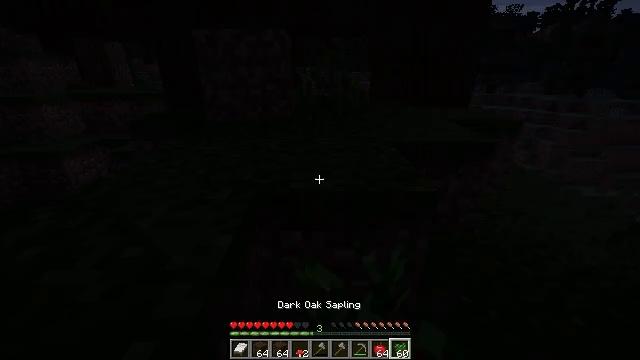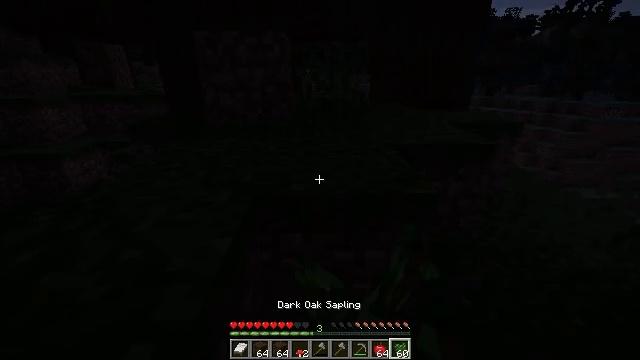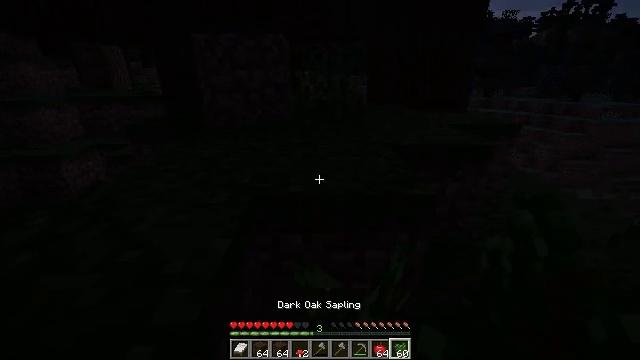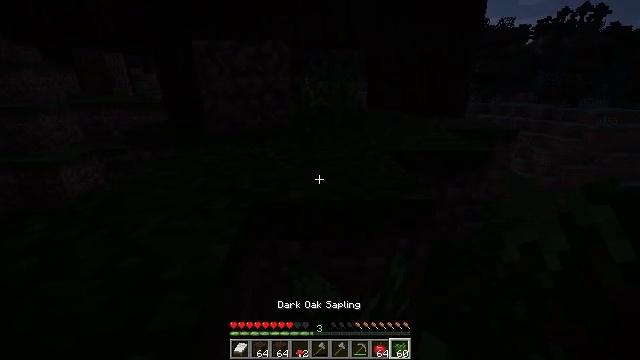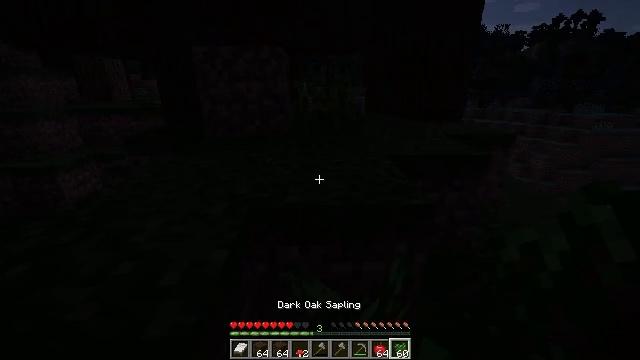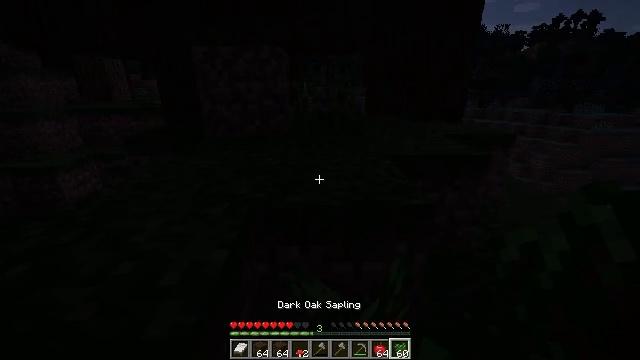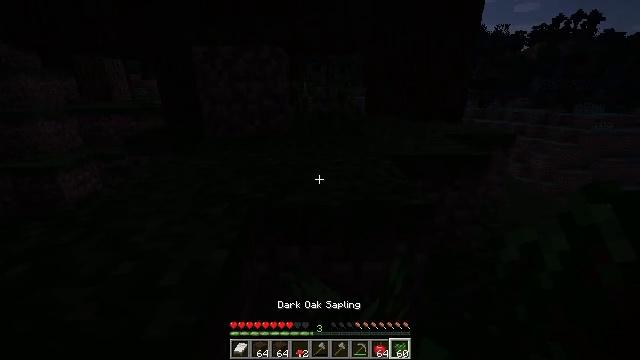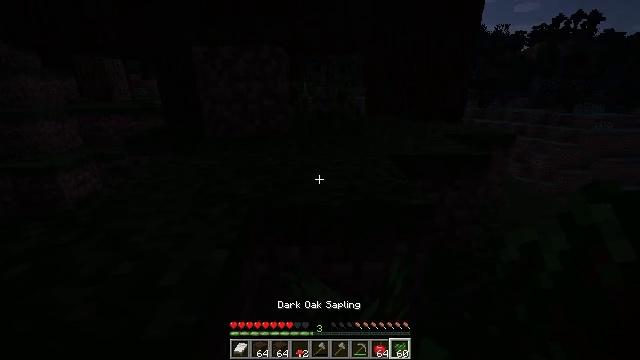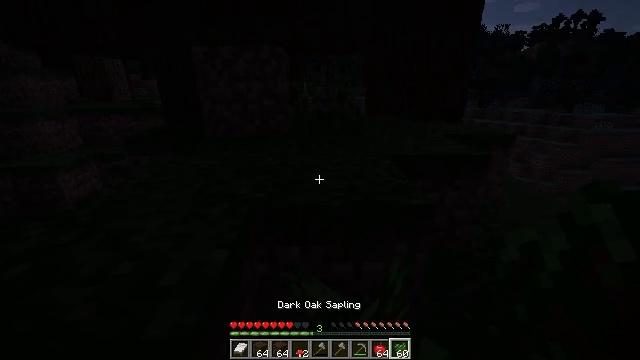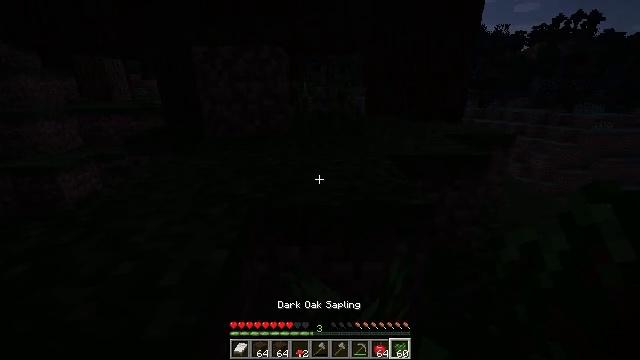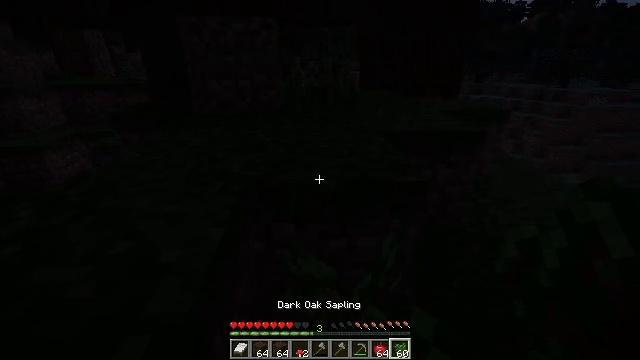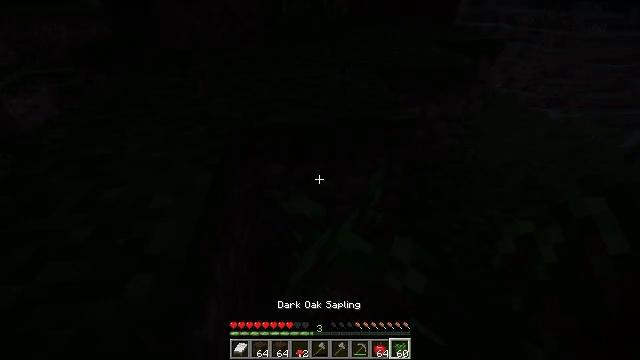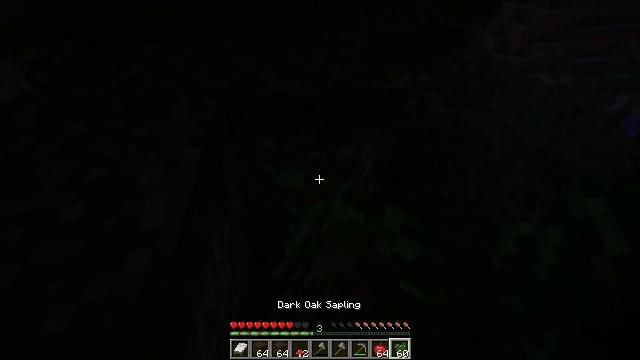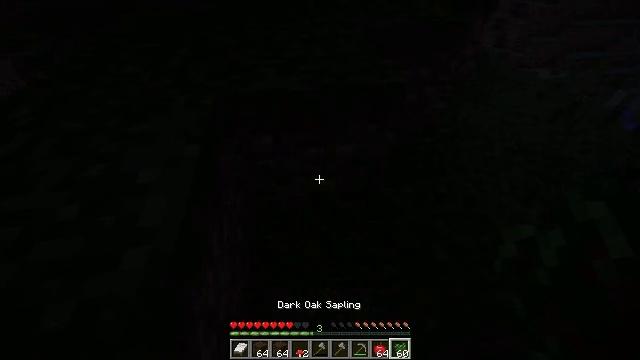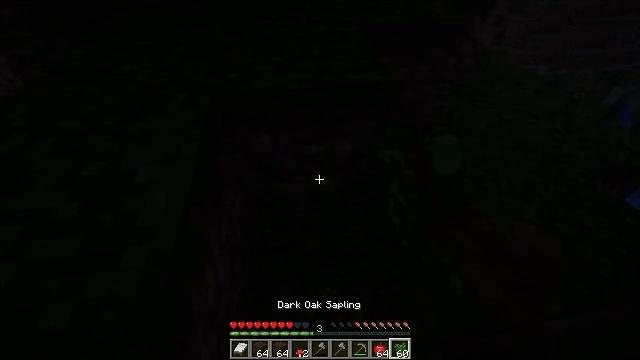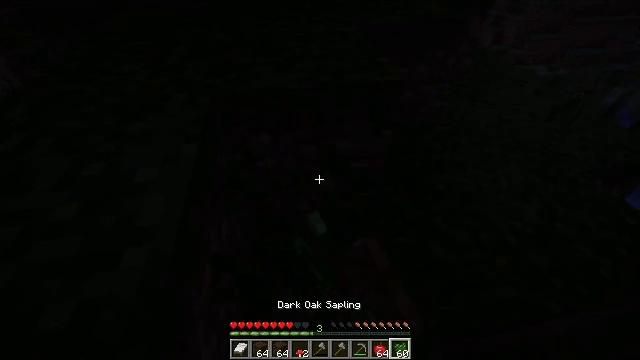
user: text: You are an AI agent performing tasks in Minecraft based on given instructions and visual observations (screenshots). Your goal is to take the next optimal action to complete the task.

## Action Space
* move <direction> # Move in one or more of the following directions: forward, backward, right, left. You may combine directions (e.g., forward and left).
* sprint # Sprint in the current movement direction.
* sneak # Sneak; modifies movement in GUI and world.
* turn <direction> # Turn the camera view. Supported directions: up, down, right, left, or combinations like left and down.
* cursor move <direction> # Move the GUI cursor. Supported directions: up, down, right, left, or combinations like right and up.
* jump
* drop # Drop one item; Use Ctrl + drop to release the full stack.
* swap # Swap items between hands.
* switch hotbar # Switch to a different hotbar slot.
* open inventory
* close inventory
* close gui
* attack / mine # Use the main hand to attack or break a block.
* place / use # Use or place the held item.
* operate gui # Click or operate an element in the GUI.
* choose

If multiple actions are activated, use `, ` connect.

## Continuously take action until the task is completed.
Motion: motion action
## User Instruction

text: Remove the dark oak sapling from the forest floor.
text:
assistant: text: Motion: no_op
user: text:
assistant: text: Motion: no_op
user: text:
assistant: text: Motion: turn up
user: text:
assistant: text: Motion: turn up
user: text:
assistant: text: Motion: no_op
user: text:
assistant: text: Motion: no_op
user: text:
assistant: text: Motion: no_op
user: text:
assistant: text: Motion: no_op
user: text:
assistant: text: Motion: no_op
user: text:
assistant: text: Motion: turn right and down
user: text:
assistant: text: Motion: turn right and down
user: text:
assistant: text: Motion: turn right and down
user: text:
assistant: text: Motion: attack / mine
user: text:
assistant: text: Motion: attack / mine
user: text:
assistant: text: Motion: attack / mine
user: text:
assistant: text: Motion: no_op
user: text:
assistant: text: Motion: no_op
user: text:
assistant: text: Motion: no_op